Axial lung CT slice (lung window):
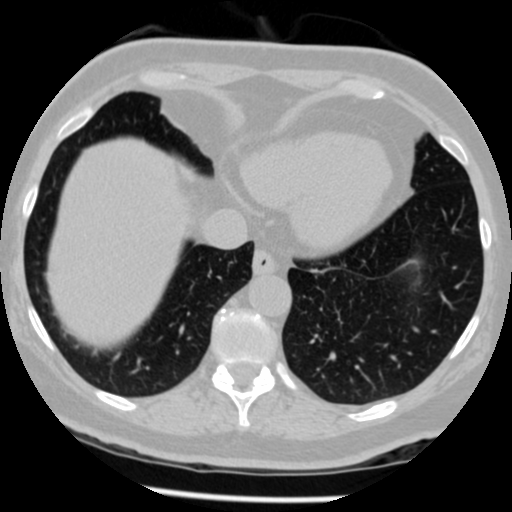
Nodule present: no